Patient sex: M
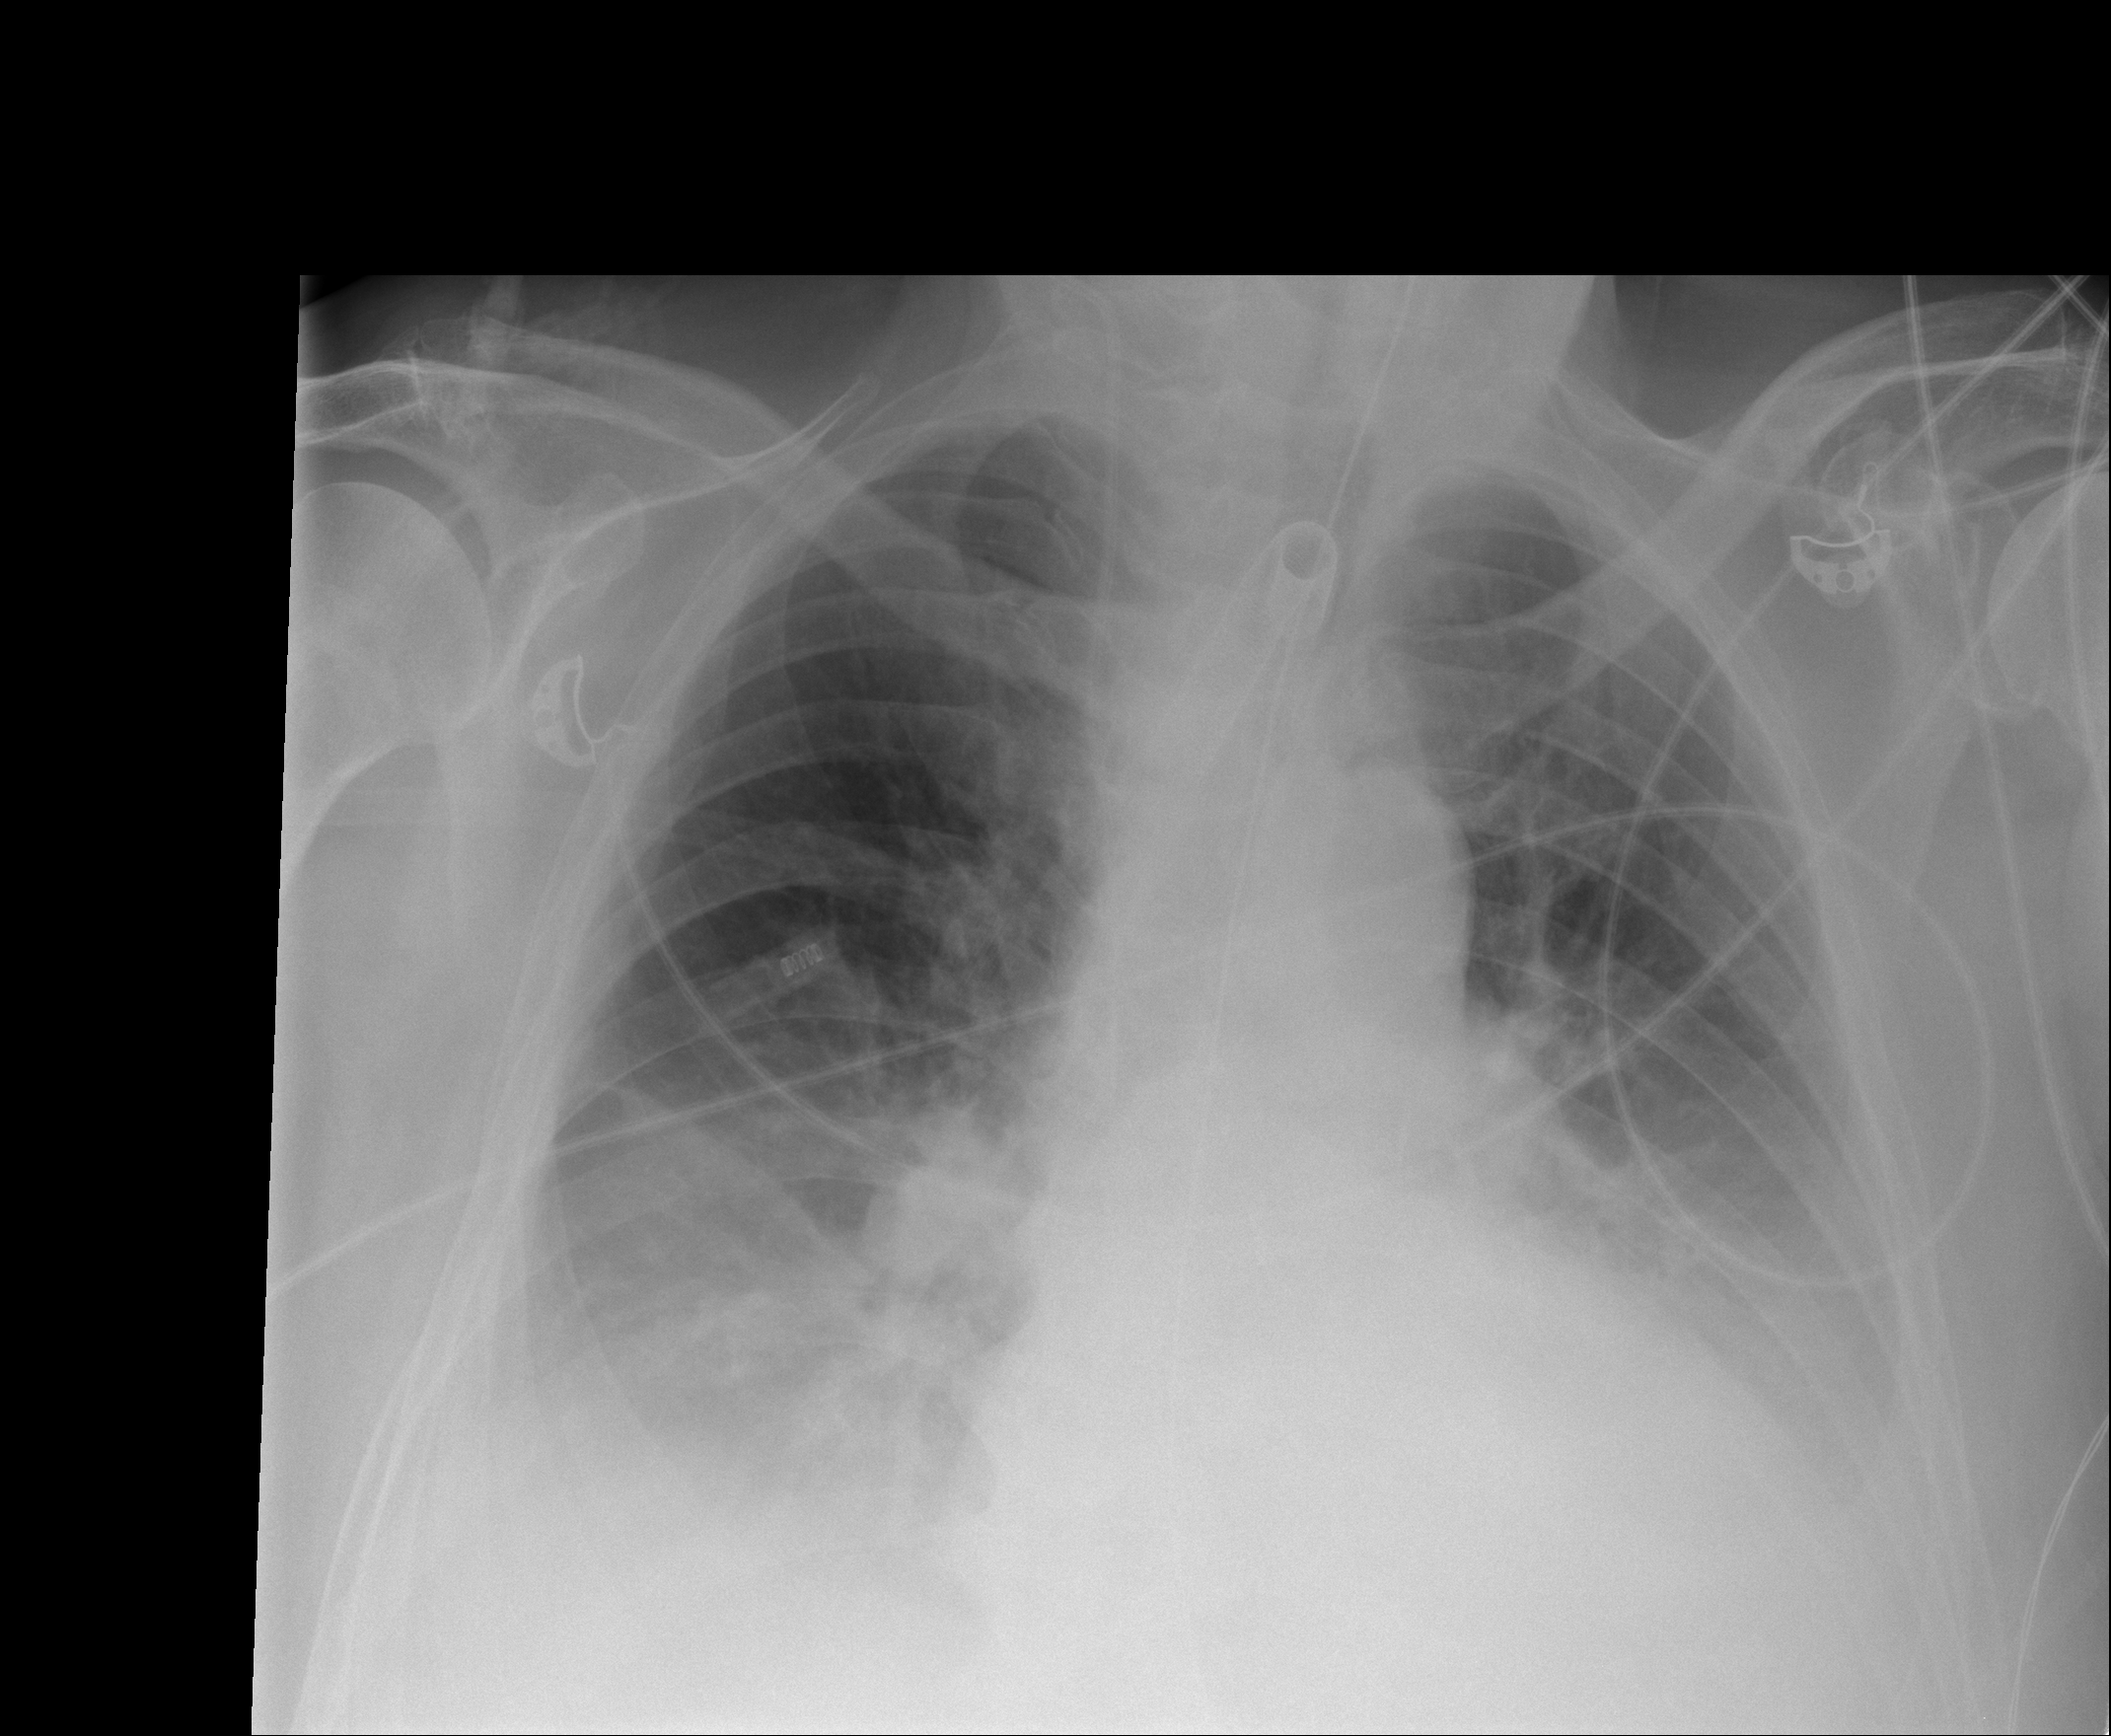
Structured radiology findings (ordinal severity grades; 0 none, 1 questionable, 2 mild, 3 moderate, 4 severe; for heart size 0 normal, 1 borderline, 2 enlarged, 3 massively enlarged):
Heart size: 2
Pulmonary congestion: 0
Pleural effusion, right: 2
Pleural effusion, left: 2
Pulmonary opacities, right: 0
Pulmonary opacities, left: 0
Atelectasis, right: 2
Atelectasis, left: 2